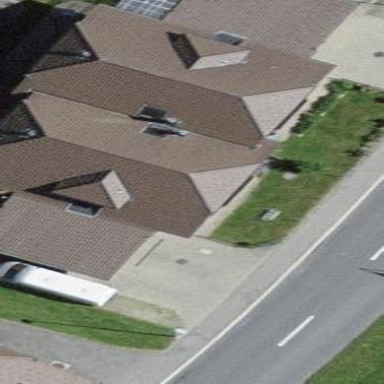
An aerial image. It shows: Residential building.